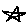
Label: star